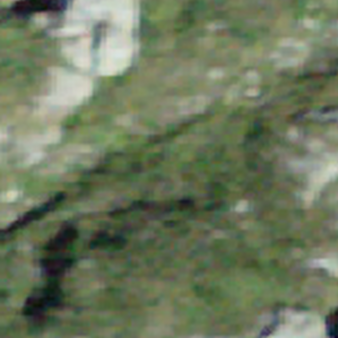
Label: other